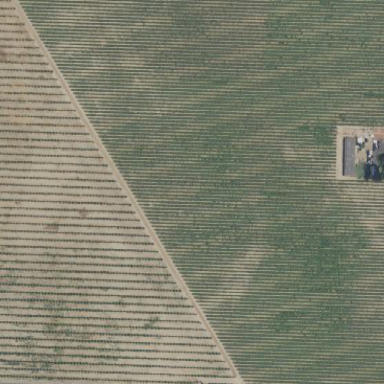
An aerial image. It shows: Vineyard.